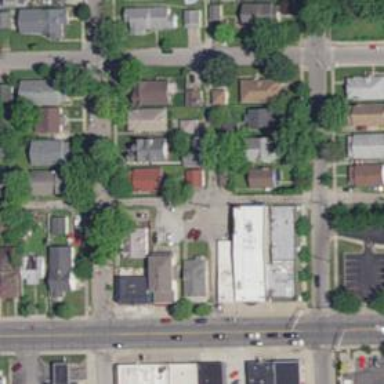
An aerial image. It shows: Alleyway designated as service road.